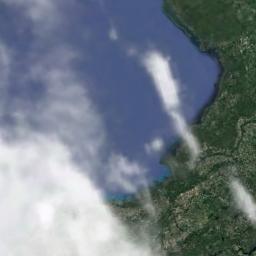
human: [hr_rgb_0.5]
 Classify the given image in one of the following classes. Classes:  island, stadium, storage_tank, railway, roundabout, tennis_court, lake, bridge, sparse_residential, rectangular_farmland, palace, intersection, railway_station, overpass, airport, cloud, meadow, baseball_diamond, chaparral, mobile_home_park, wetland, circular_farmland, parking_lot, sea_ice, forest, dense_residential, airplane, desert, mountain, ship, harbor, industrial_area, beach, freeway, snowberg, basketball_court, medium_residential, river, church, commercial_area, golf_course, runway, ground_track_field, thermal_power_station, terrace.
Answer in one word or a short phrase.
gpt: cloud